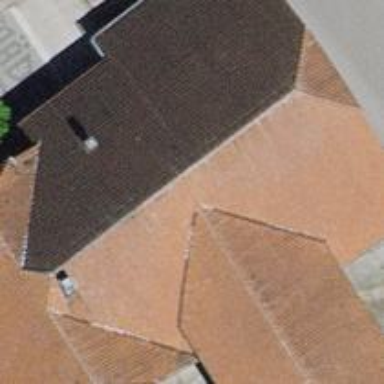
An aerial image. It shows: Farm building.